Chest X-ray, PA view. Patient: 53 years old, sex M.
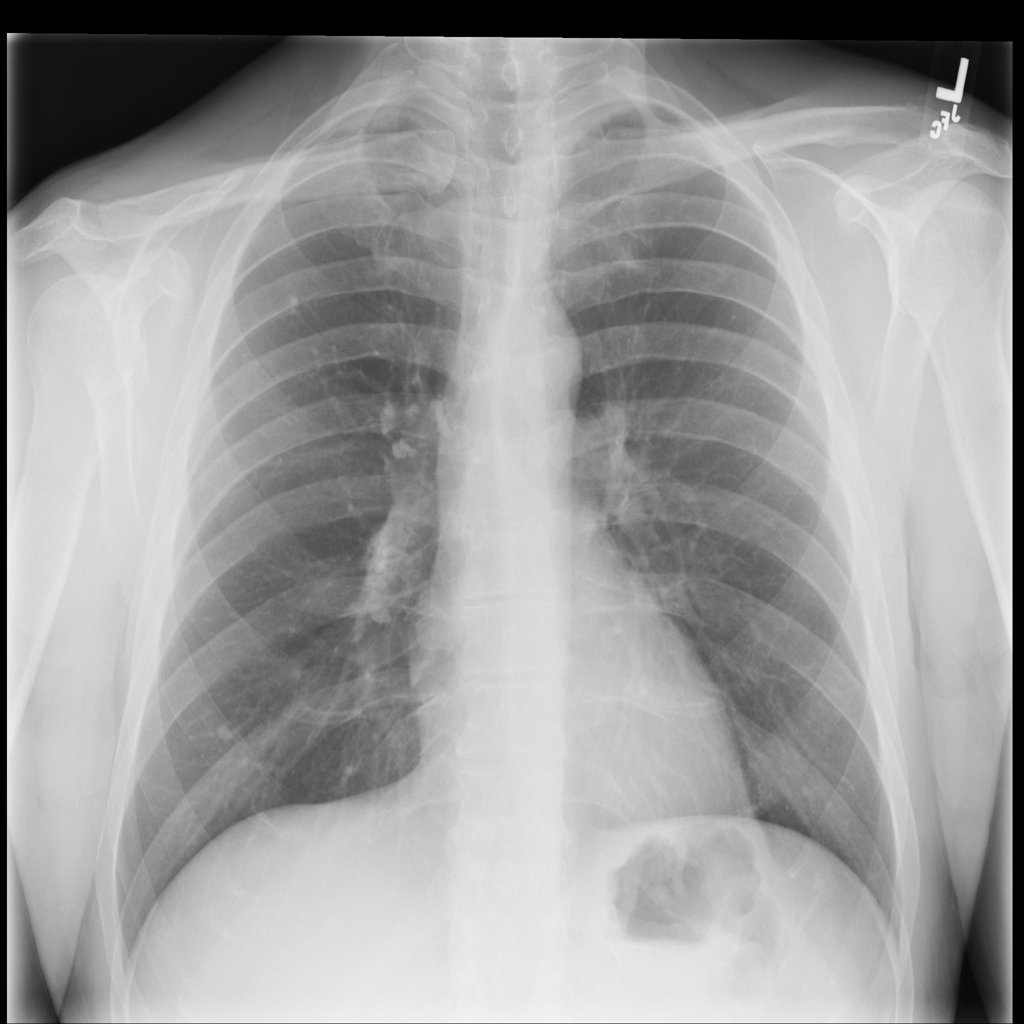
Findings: No Finding